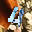
Label: 4